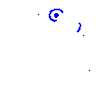
Particle: pion